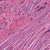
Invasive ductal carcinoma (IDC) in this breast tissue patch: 1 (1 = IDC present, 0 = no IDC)